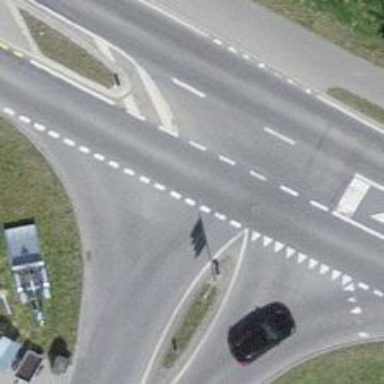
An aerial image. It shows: Road with "give way" sign.